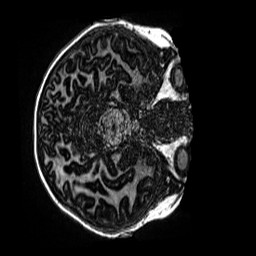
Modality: MP2RAGE
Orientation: axial
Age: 9
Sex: male
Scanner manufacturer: siemens
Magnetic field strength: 3 T
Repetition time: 4 s
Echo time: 0.00299 s